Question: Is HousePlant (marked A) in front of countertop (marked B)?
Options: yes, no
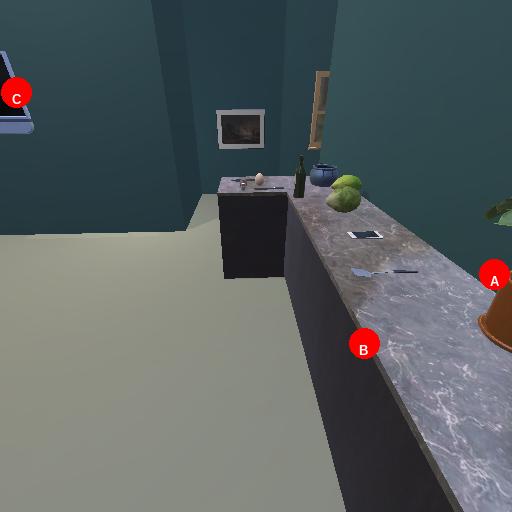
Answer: yes